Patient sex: M
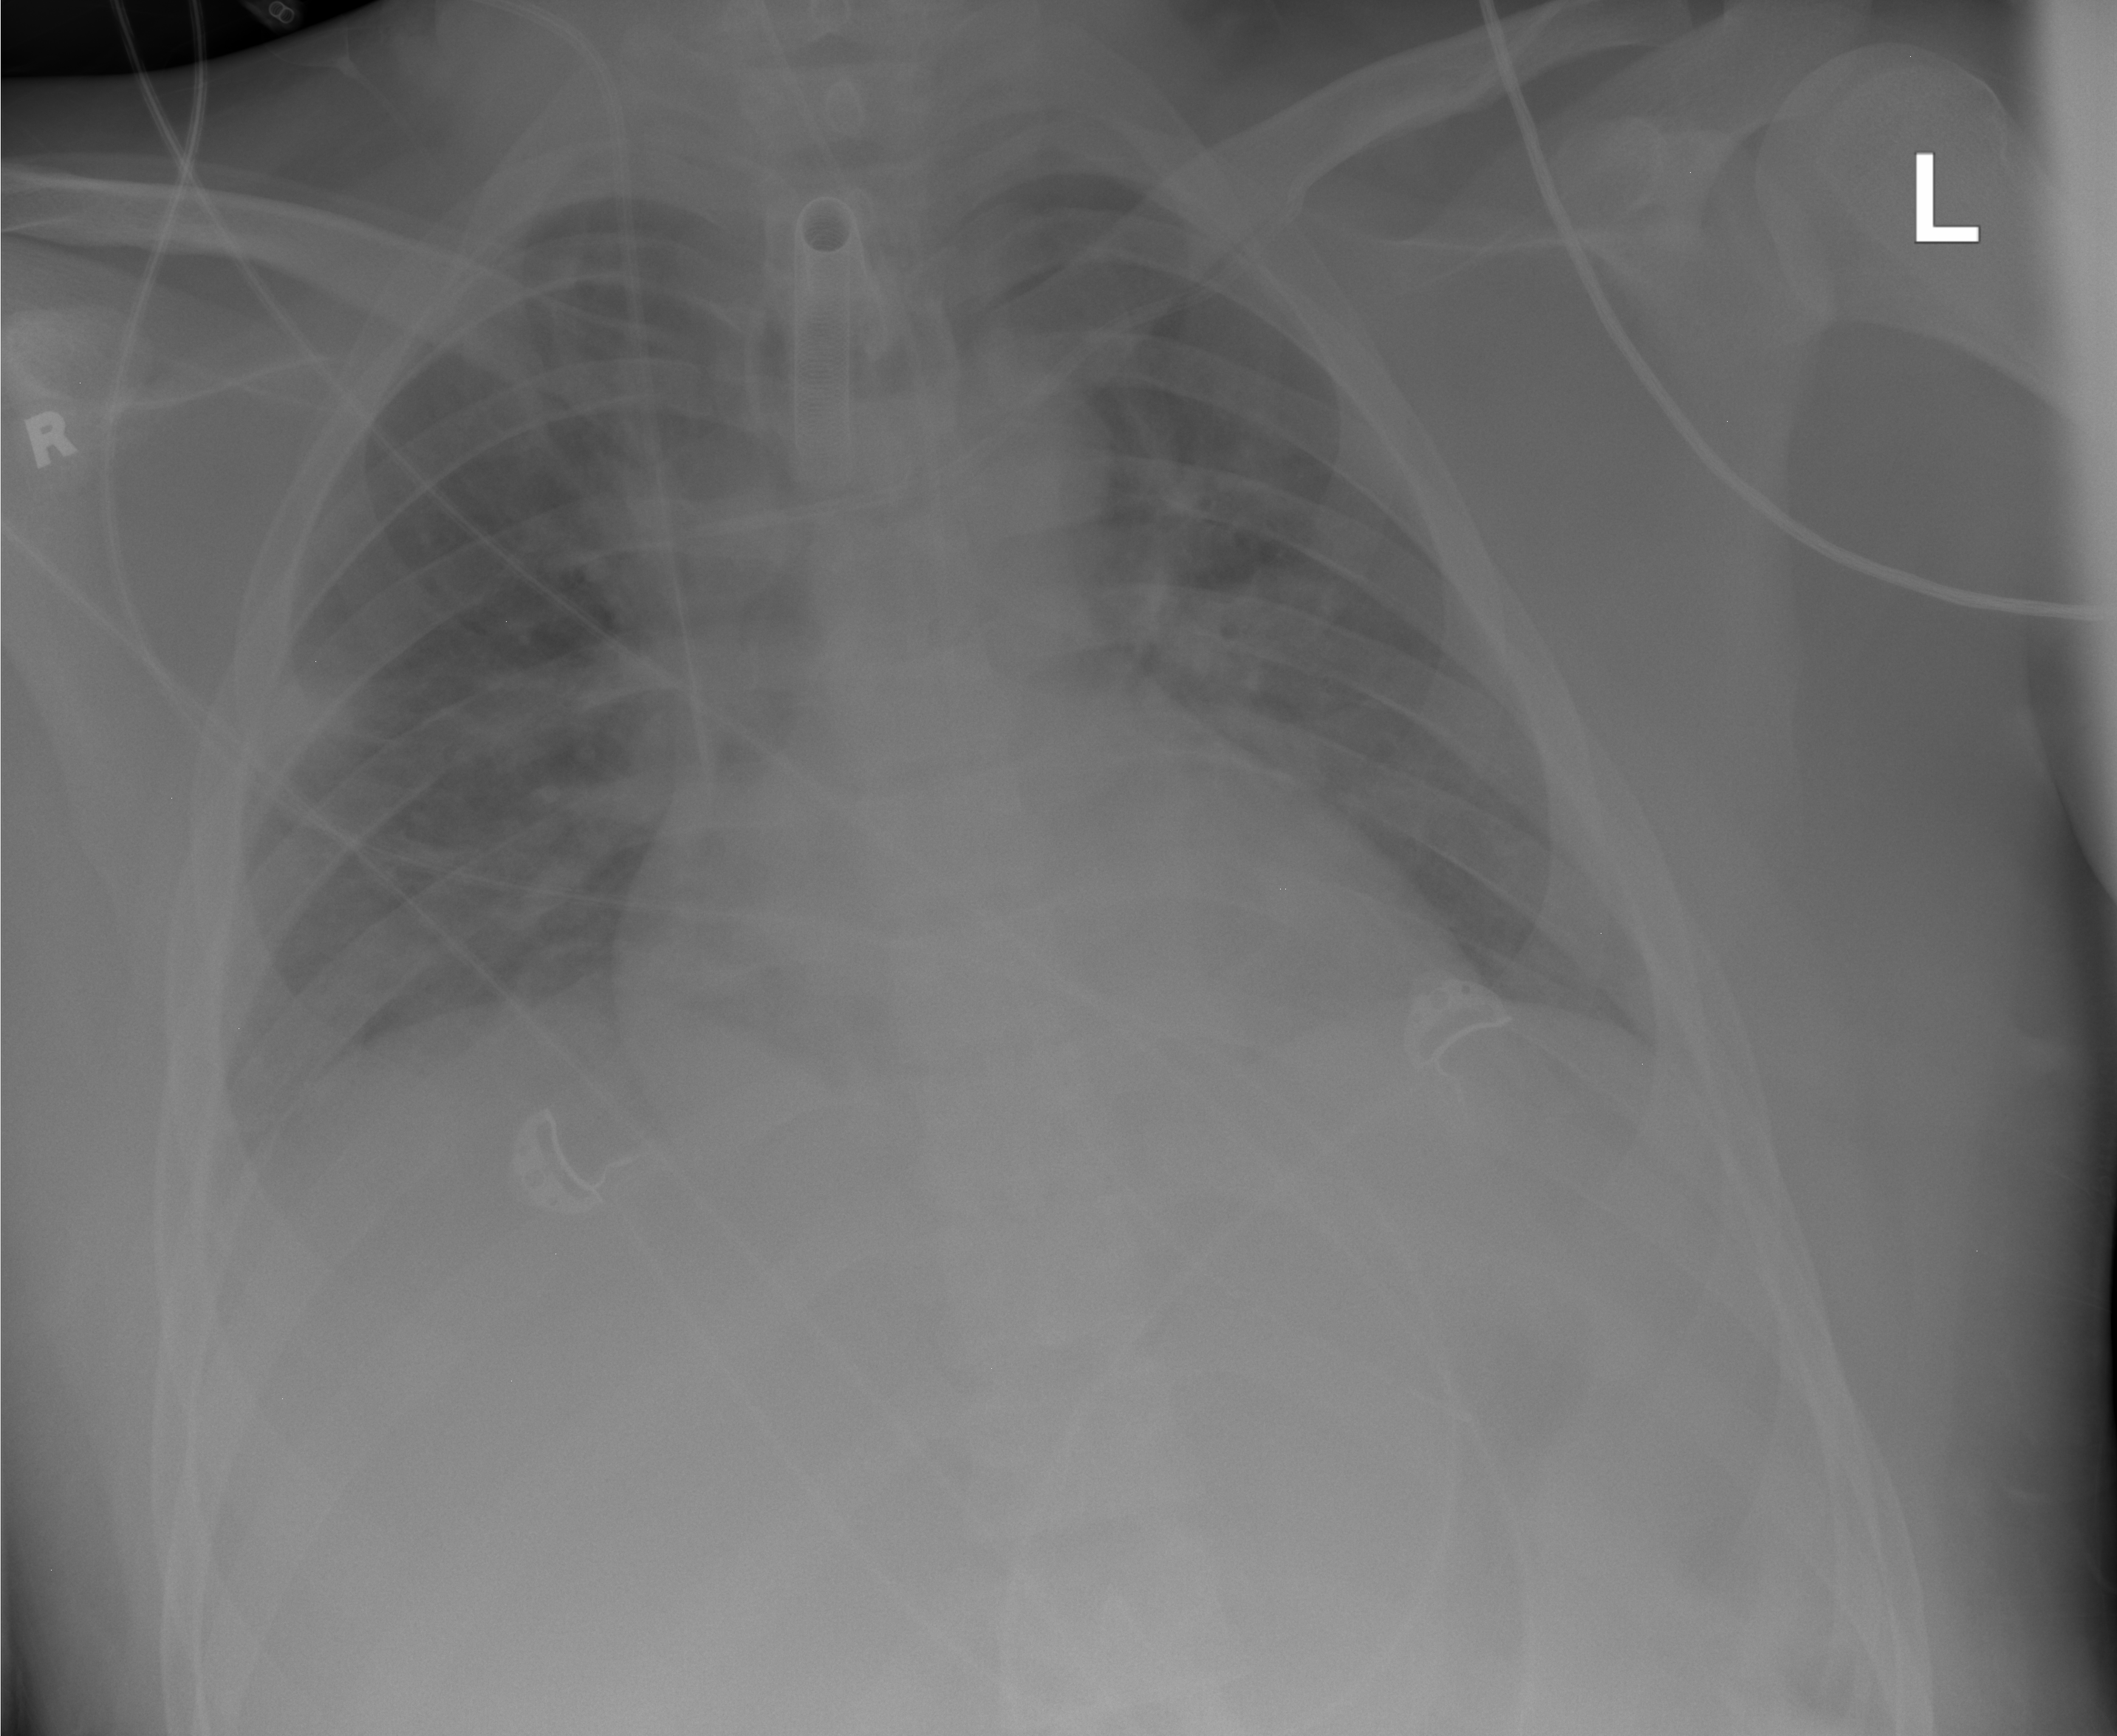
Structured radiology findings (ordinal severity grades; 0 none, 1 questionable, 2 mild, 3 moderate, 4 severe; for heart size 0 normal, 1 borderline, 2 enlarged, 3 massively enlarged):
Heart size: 0
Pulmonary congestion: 0
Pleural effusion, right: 2
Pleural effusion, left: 0
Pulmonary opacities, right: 0
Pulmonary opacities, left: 0
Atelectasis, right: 2
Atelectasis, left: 0